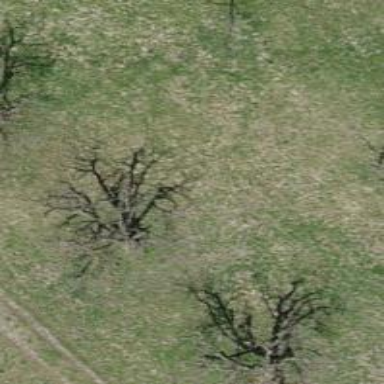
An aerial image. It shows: Agricultural area with deciduous broadleaved trees.